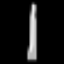
Label: line